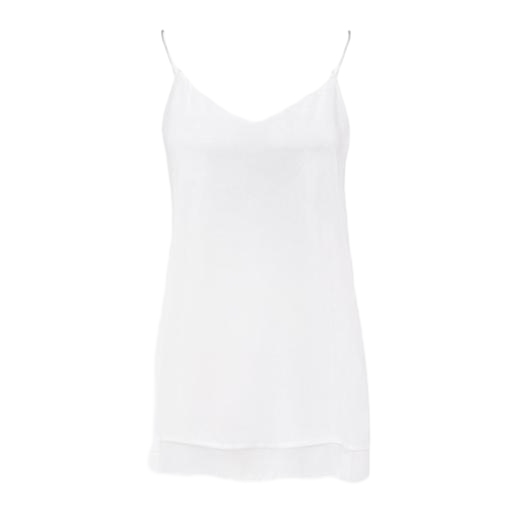
white women's layered cami, white v-neck cami, white ellie swing cami, white background